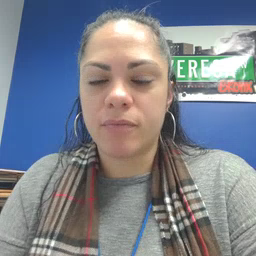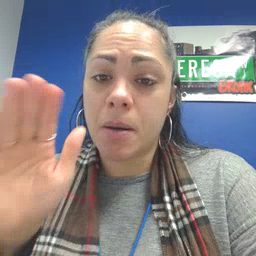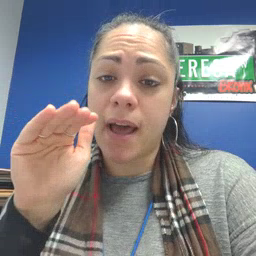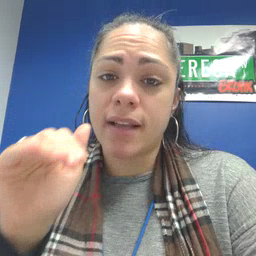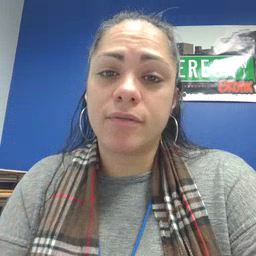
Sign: bye